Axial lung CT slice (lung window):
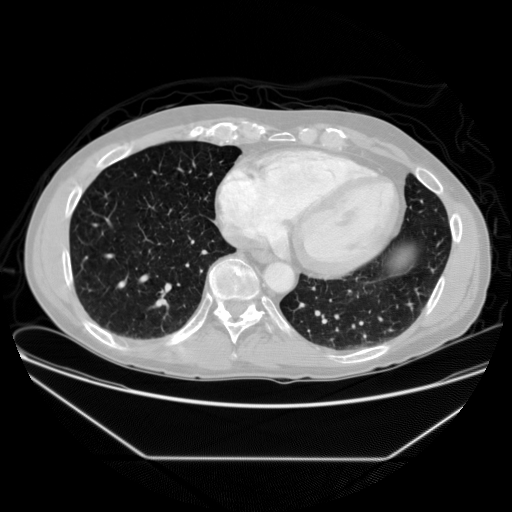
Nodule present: no